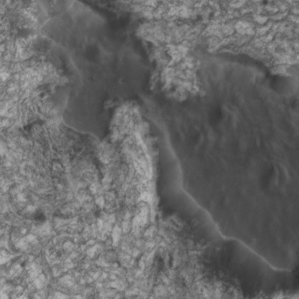
Label: non_frost